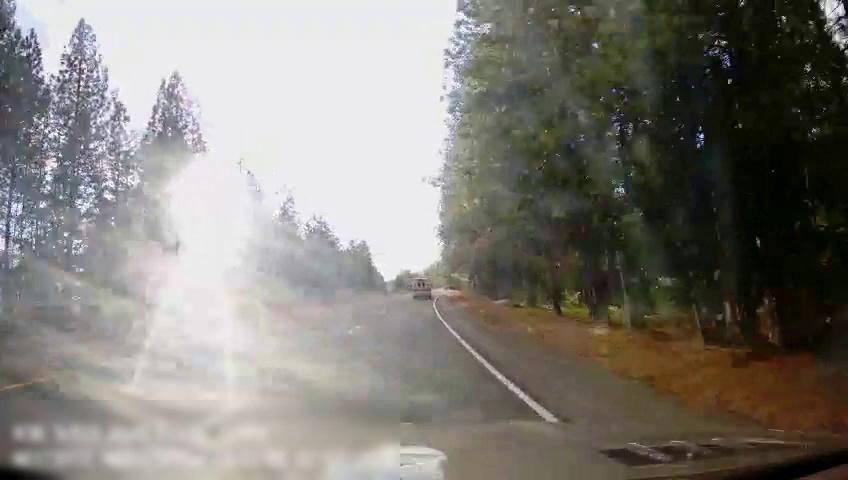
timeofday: Day
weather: Sunny
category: Drivable Space
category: Vehicles | Van
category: Lanes | Alternate Lane
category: Lanes | Current Lane
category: Lanes | Current Lane